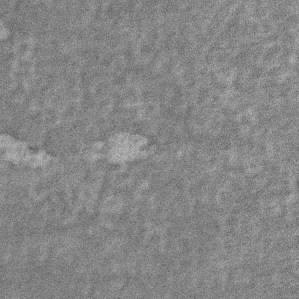
Label: frost